Aerial crown-view tile of a tropical tree (Barro Colorado Island, Panama), acquired 20241112:
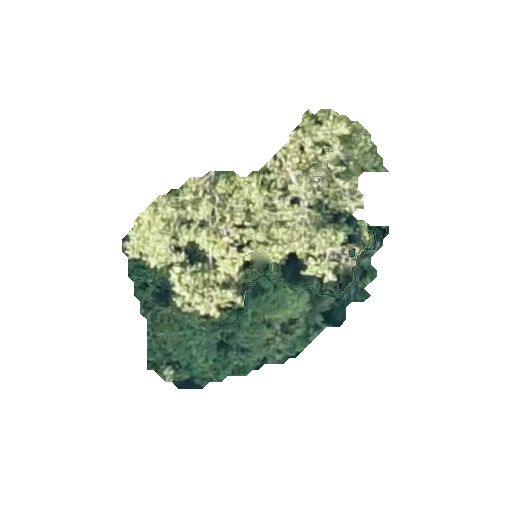
Species: Spondias mombin
GBIF accepted scientific name: Spondias mombin
Crown area: 72.393 m²